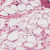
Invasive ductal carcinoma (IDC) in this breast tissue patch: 0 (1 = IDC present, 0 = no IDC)